Question: I am using Parse as my backend for my iOS app to send push notifications. My problem is that the app icon never shows a badge after receiving push notifications (Besides for the badge, everything works fine).
I've checked the "badge" field in the Installation DB on Parse and it is increasing with every push, so I feel it might be a client-side issue
Here is my cloud code:
'''
Parse.Push.send({
where: pushQuery,
data: {
aps: {
alert: "Your friend " + request.user.get("Name") + " just joined VoiceMe!",
sound: "default",
AlertType: "NewFriend"
},
badge: "Increment"
}
}, {
success: function() {
/*all is good*/
},
error: function(error) {
outcome = false;
errorOutput = error;
}
});
'''
And the code in my app:
'''
func application(application: UIApplication, didRegisterForRemoteNotificationsWithDeviceToken deviceToken: NSData) {
let currentInstallation = PFInstallation.currentInstallation()
if PFUser.currentUser() != nil {
currentInstallation.setObject(PFUser.currentUser()!, forKey: kParseInstallationUserKey)
}
currentInstallation.setDeviceTokenFromData(deviceToken)
currentInstallation.channels = ["global"]
currentInstallation.saveInBackgroundWithBlock { (resultBool, error) -> Void in
println("register device: --- \(resultBool) ---- error: \(error)")
}
}
'''
Image of Installation DB on Parse:

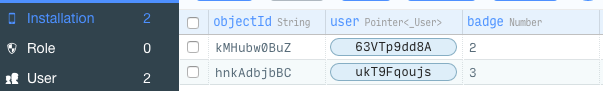
Answer: See my answer here: <URL> for reference
you've created your own dictionary. That's used for interactive notifications etc. Badge is outside of that dictionary that you've created which is the dictionary for sending pushes. That's why it doesn't increment in the payload you created under the dictionary of aps. You have to tell it to. Else, just delete the aps dict and pass your parameters through the data dict